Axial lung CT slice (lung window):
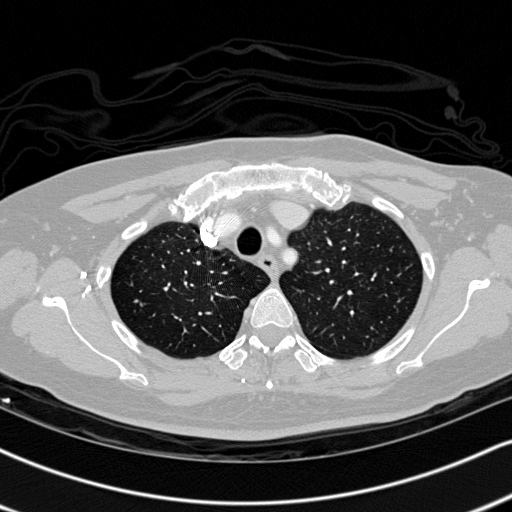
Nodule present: no